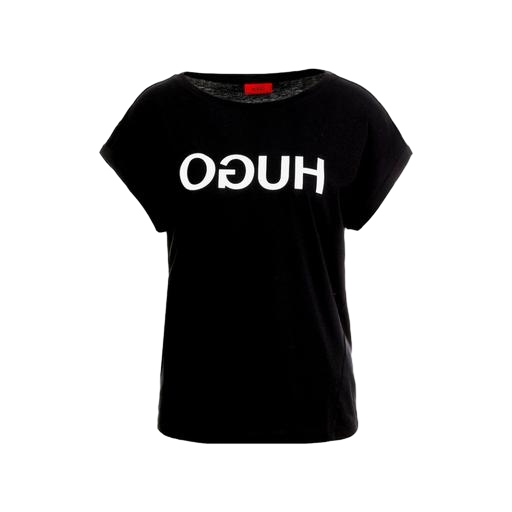
black odelia t-shirt, black printed t-shirt, black logo-print t-shirt, white background